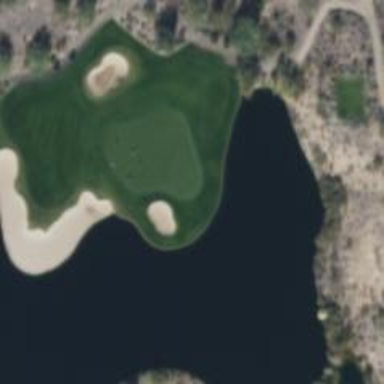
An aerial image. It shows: Area of rough grass used for golf.